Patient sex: F
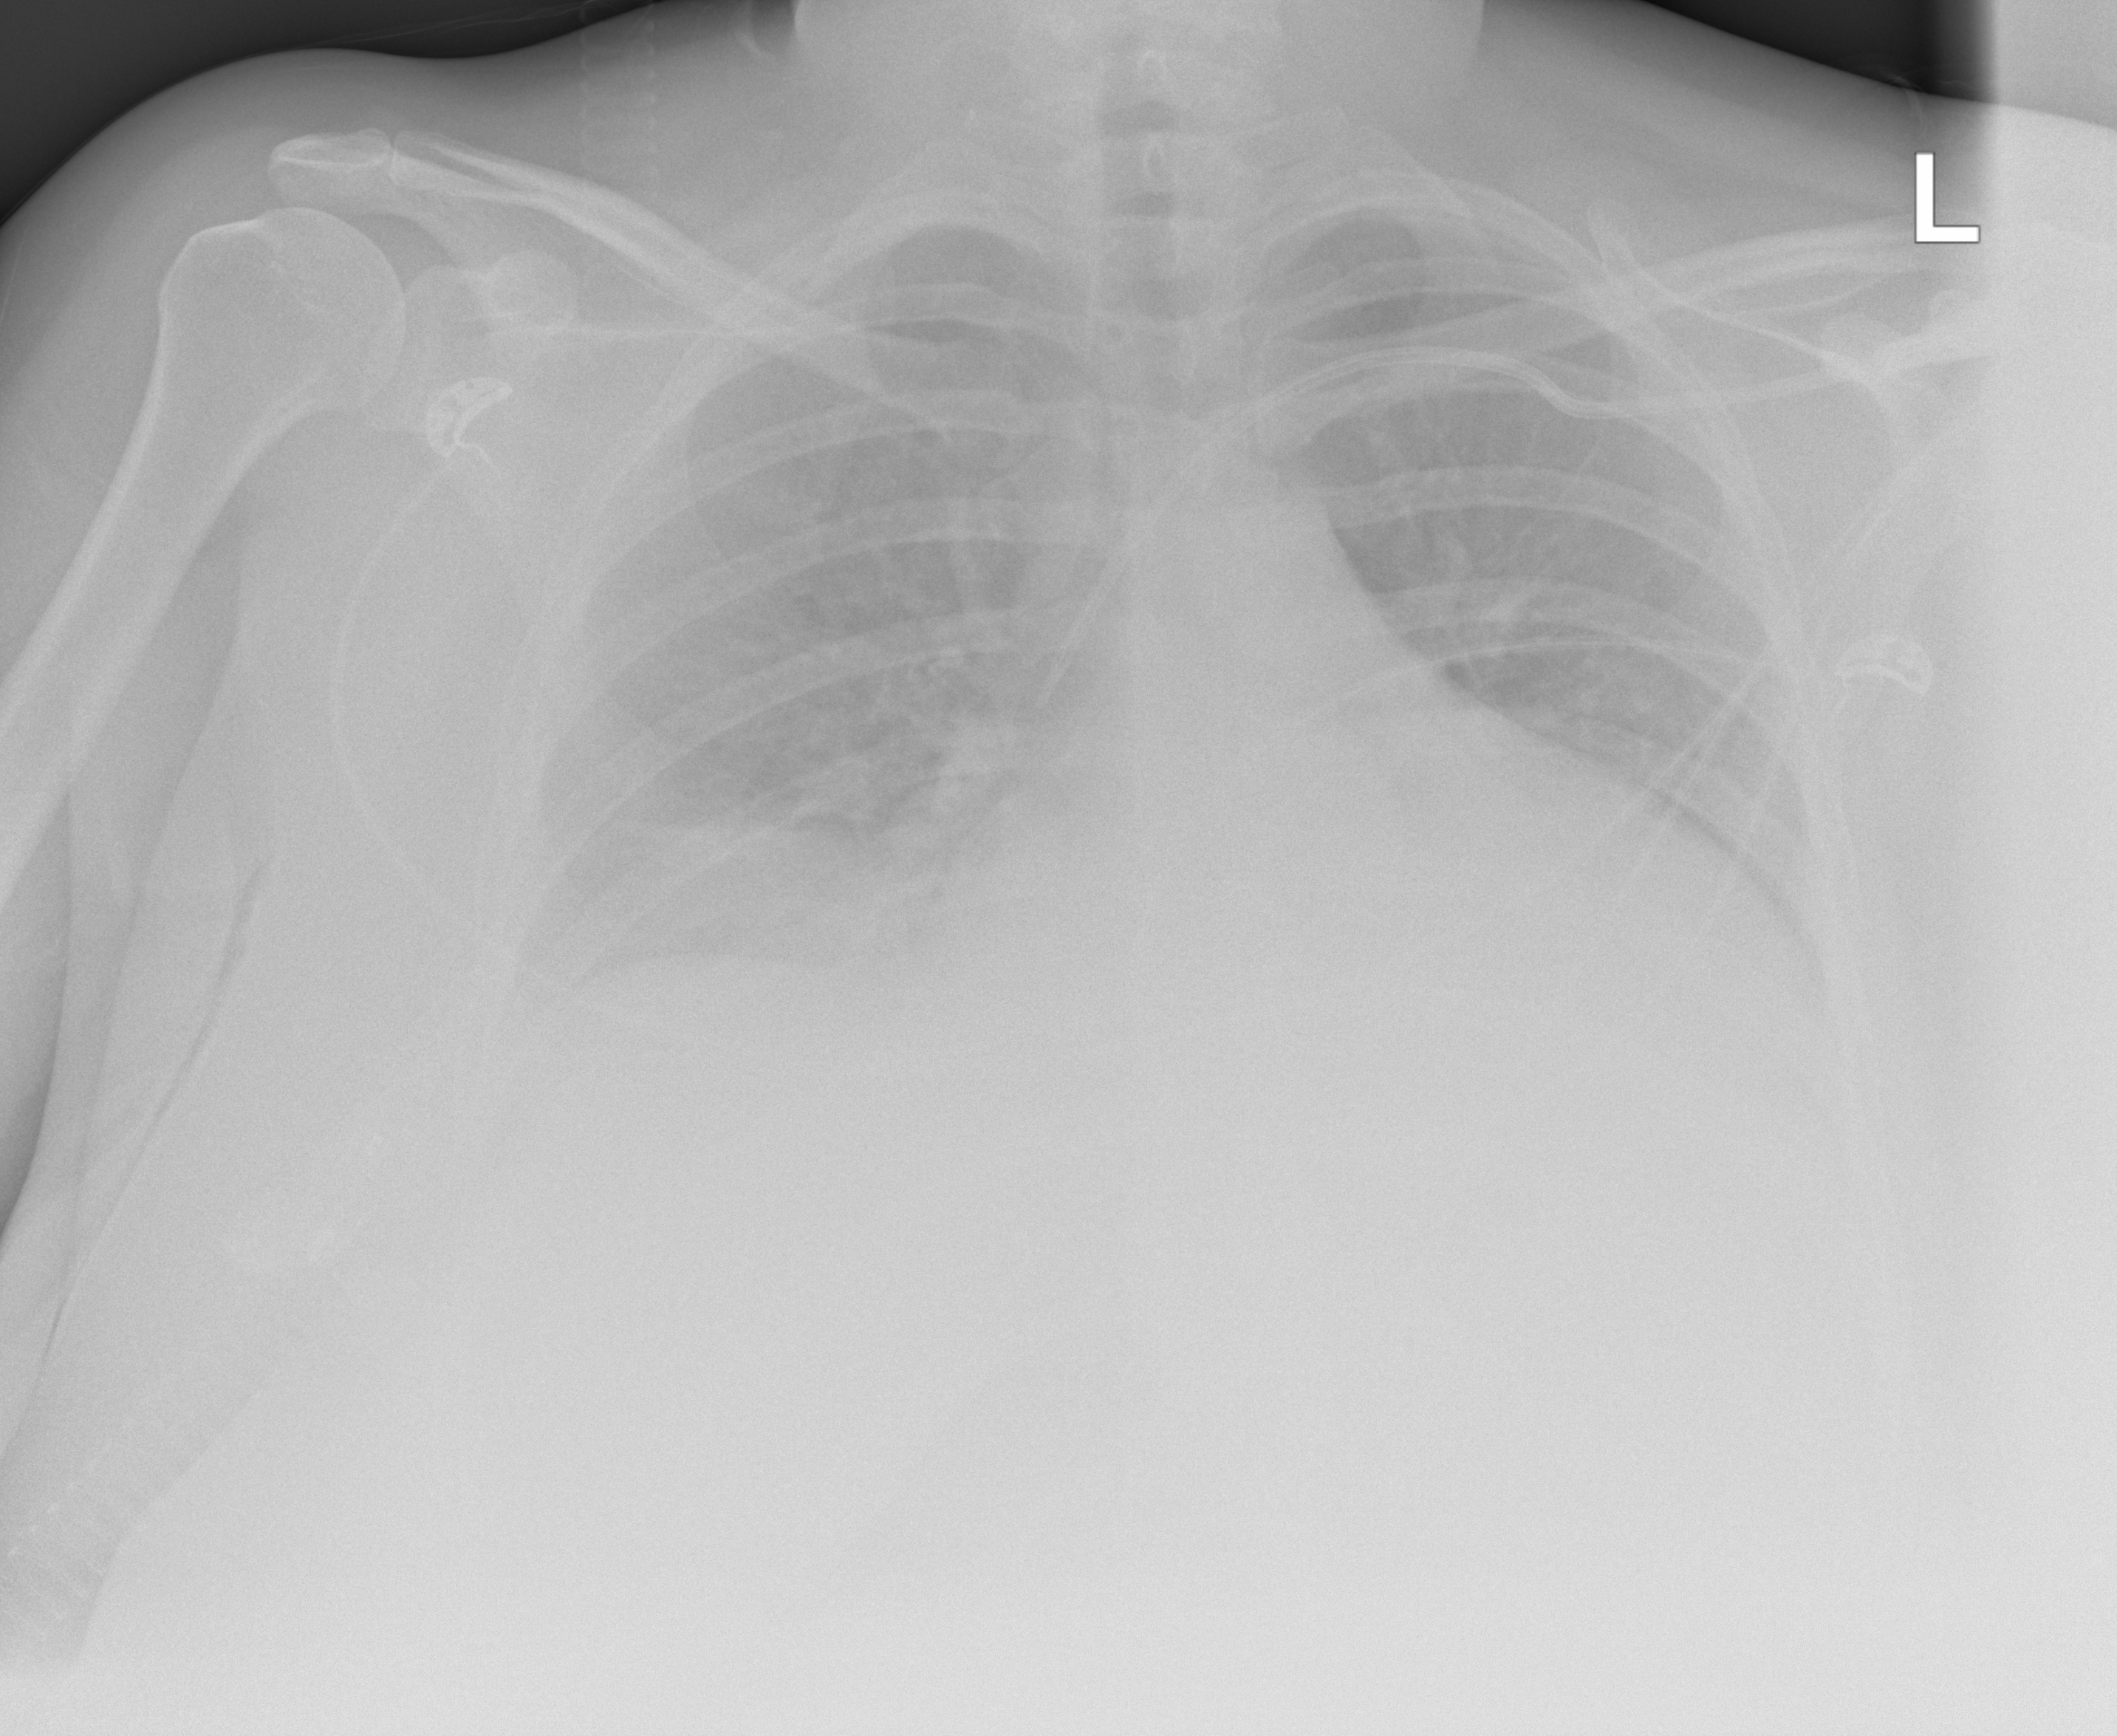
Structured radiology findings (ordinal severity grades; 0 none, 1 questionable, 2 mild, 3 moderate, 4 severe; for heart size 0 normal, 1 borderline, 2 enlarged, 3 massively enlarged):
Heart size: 2
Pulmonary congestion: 2
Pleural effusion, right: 3
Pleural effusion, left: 2
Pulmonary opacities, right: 2
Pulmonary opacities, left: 2
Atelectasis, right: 3
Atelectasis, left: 2